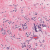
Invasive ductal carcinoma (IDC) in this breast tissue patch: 1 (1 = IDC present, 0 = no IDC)